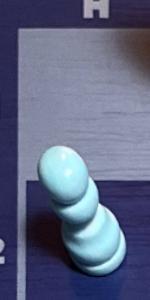
Label: Pawn_White